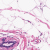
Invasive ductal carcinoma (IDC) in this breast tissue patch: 0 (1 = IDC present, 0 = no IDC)